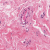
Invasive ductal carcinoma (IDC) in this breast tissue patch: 0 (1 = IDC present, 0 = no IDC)